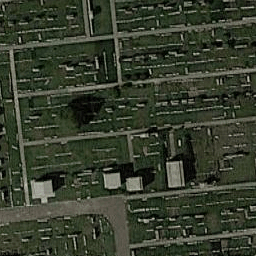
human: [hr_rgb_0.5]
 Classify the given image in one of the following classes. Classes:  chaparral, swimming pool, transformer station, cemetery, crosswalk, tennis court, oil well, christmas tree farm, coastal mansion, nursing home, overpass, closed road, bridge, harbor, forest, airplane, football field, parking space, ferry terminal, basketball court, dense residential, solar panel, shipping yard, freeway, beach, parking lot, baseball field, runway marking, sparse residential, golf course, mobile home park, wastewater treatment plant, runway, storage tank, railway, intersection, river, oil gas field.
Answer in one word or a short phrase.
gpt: cemetery